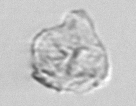
Label: detritus_transparent